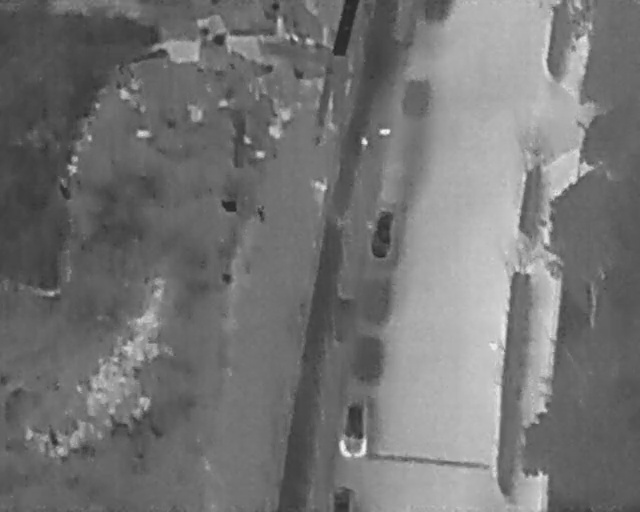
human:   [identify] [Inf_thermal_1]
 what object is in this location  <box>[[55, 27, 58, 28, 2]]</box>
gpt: <ref>1 small person at the top</ref>

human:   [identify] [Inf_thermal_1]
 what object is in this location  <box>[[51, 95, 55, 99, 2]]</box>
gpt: <ref>1 small car at the bottom</ref>

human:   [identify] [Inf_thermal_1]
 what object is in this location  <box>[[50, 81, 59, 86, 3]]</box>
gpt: <ref>1 medium car at the bottom</ref>